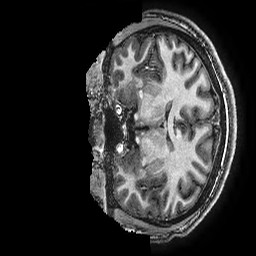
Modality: T1w
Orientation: coronal
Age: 14
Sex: female
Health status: ill
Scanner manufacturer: ge
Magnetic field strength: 3 T
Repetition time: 0.00766 s
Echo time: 0.003476 s